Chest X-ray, AP view. Patient: 49 years old, sex F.
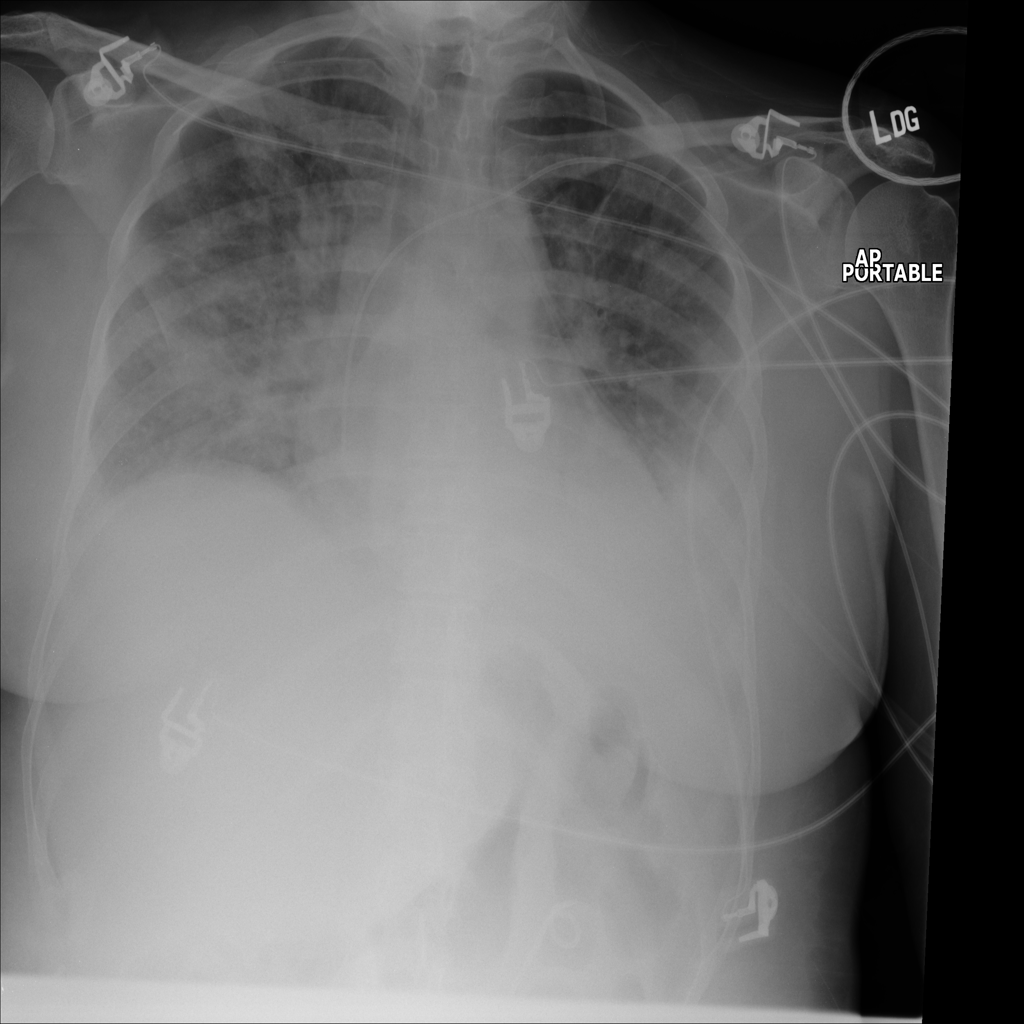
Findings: Effusion, Infiltration